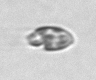
Label: Katodinium_or_Torodinium